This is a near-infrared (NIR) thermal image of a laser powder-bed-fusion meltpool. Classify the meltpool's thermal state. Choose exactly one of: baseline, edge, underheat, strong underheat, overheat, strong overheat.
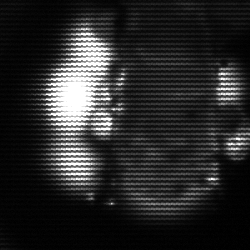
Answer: strong underheat